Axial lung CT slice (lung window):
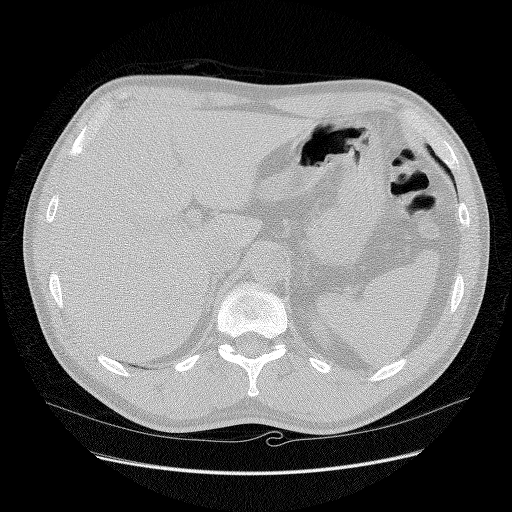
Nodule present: no